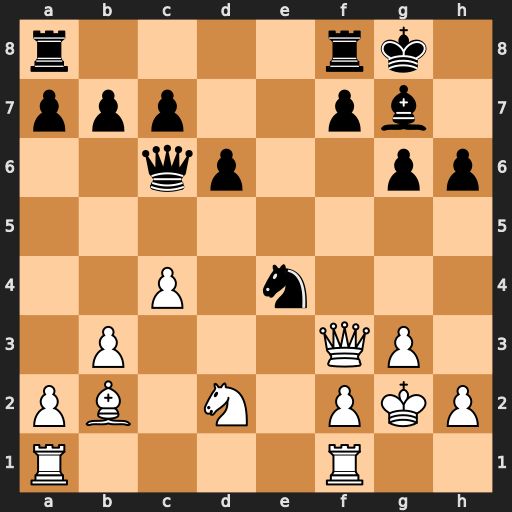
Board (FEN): r4rk1/ppp2pb1/2qp2pp/8/2P1n3/1P3QP1/PB1N1PKP/R4R2
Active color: w
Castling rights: -
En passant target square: -
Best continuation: Bxg7 Nxd2 Qxc6 bxc6 Bxf8 Nxf1 Bxh6